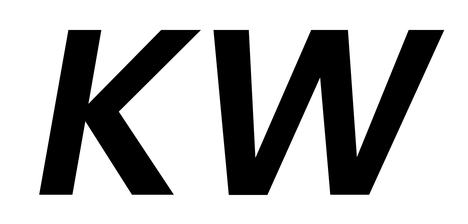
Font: Poppins-SemiBoldItalic